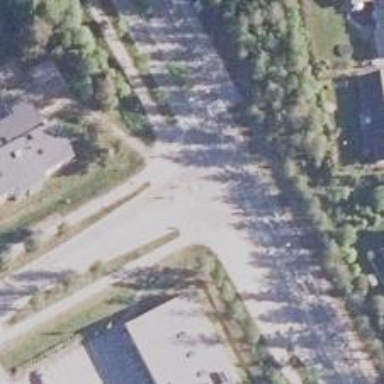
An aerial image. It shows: Uncontrolled crossing on the road.